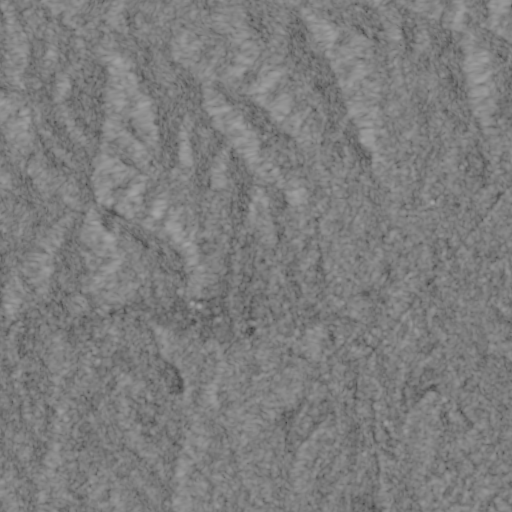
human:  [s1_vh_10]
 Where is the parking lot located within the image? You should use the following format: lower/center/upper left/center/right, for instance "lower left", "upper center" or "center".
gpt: The parking lot is located in the upper right of the image.
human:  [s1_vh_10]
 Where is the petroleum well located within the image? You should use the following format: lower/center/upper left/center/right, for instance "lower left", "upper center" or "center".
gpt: The petroleum well is located in the upper right of the image.
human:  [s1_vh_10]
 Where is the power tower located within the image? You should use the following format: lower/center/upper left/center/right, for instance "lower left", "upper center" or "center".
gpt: The power tower is located in the lower right of the image.
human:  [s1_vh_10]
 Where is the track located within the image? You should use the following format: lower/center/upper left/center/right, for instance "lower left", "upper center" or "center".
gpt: There is no track in the image.

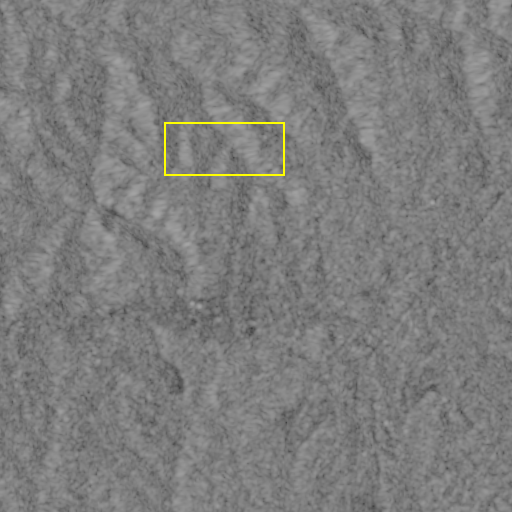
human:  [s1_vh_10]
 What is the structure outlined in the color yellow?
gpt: There is no yellow outline.
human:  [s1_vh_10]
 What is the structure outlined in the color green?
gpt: There is no structure outlined in green.